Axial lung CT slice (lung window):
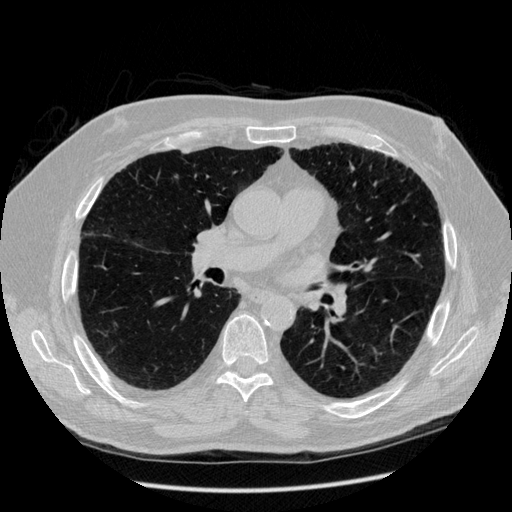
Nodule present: yes
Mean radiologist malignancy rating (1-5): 3.25